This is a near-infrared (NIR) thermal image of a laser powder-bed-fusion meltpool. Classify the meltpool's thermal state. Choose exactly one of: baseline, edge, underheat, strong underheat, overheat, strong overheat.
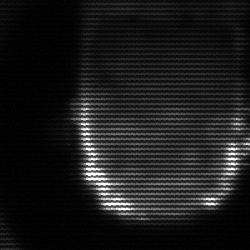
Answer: baseline